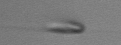
Label: flagellate_morphotype3